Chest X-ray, AP view. Patient: 26 years old, sex M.
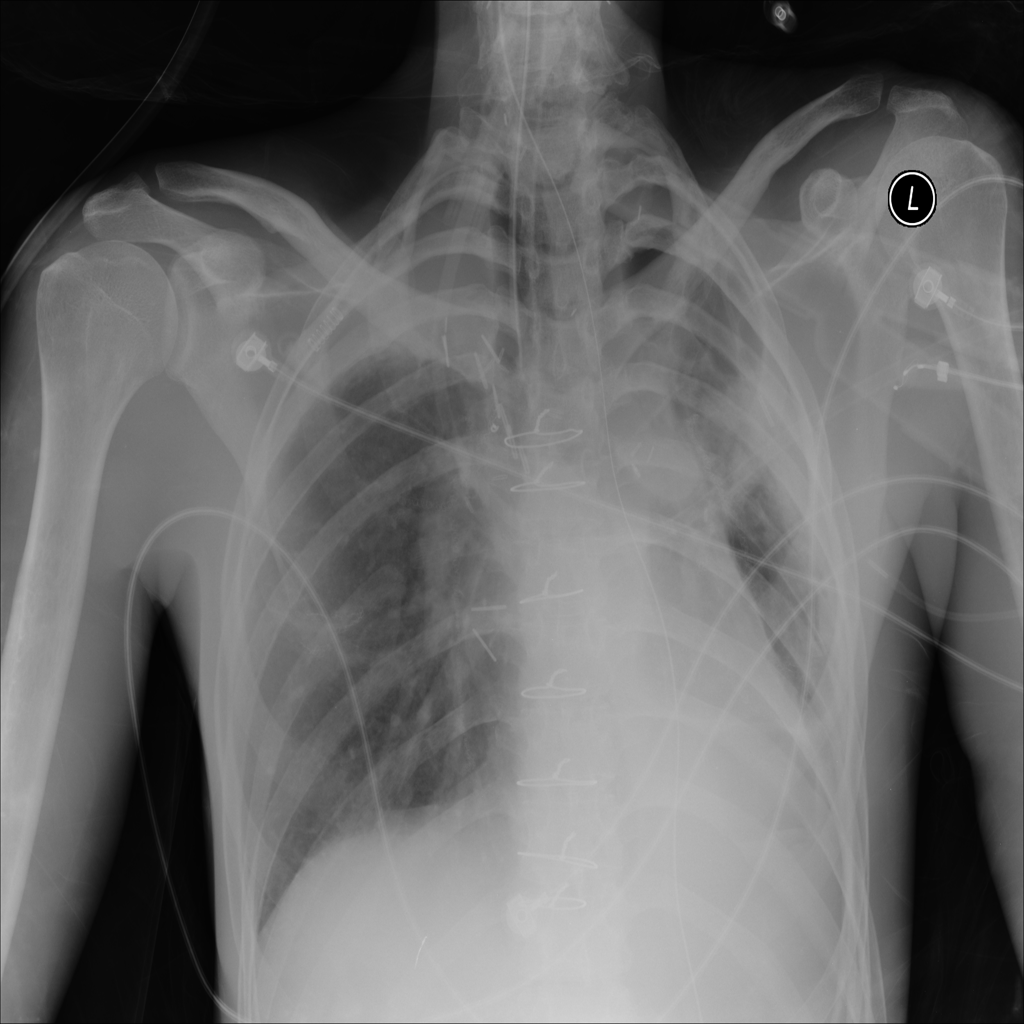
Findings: Consolidation